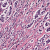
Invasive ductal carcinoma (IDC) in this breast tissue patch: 1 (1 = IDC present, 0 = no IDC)